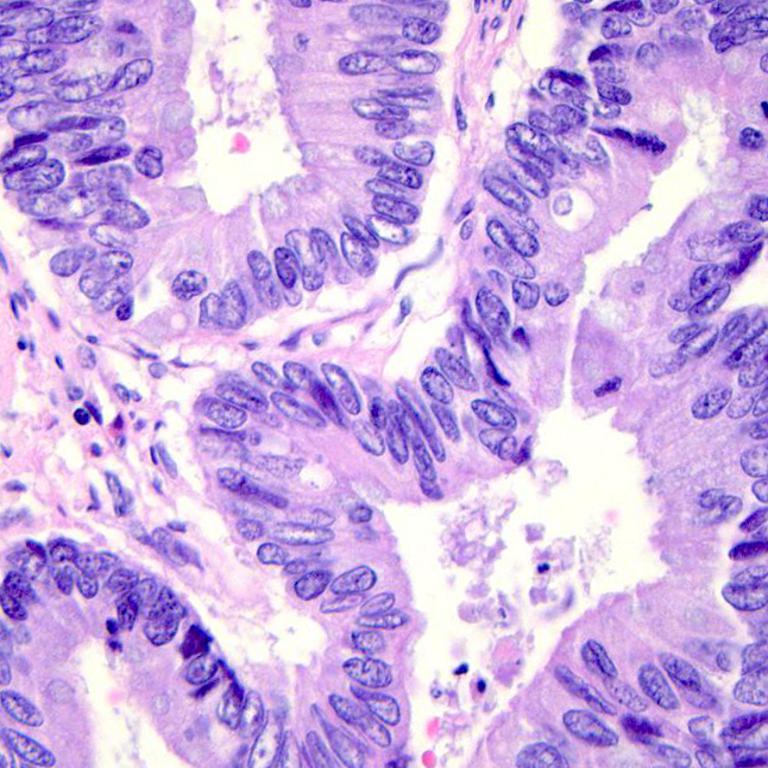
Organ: colon
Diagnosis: adenocarcinomas